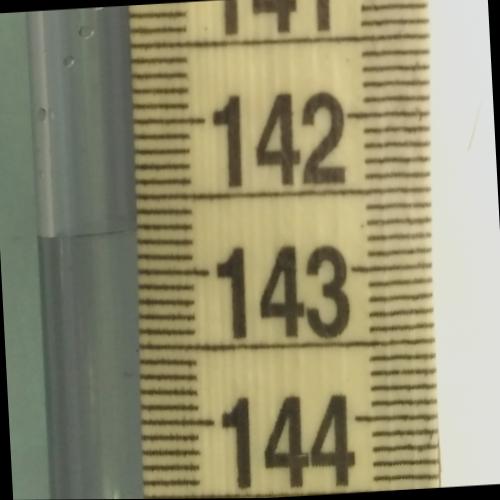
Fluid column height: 142.7 cm